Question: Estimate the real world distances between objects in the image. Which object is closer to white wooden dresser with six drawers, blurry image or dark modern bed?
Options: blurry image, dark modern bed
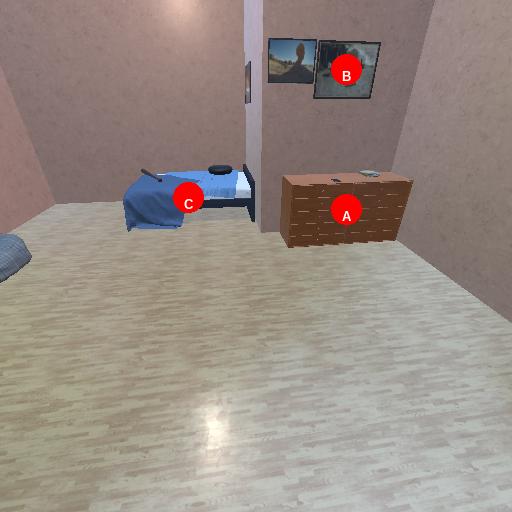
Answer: blurry image